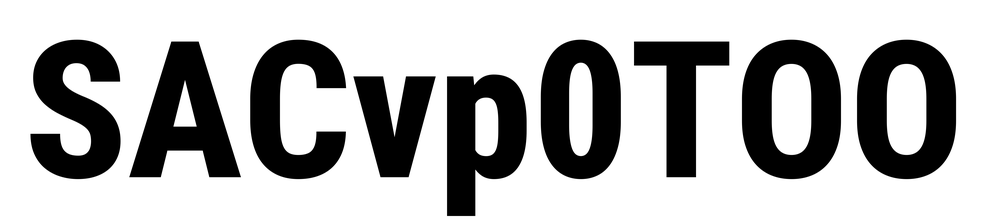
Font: Roboto_Condensed_ExtraBold